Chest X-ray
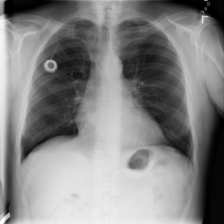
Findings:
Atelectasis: negative
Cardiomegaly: negative
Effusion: negative
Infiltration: negative
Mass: negative
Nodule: negative
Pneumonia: negative
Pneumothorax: negative
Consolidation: negative
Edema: negative
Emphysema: negative
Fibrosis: negative
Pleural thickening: negative
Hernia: negative